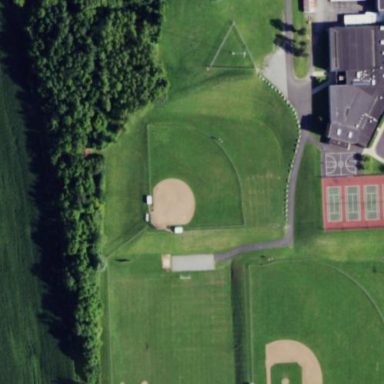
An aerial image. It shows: Baseball pitch for leisure land activities.